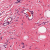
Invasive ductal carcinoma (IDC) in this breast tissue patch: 0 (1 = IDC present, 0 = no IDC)